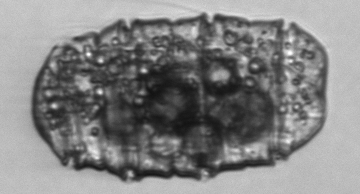
Label: Polykrikos